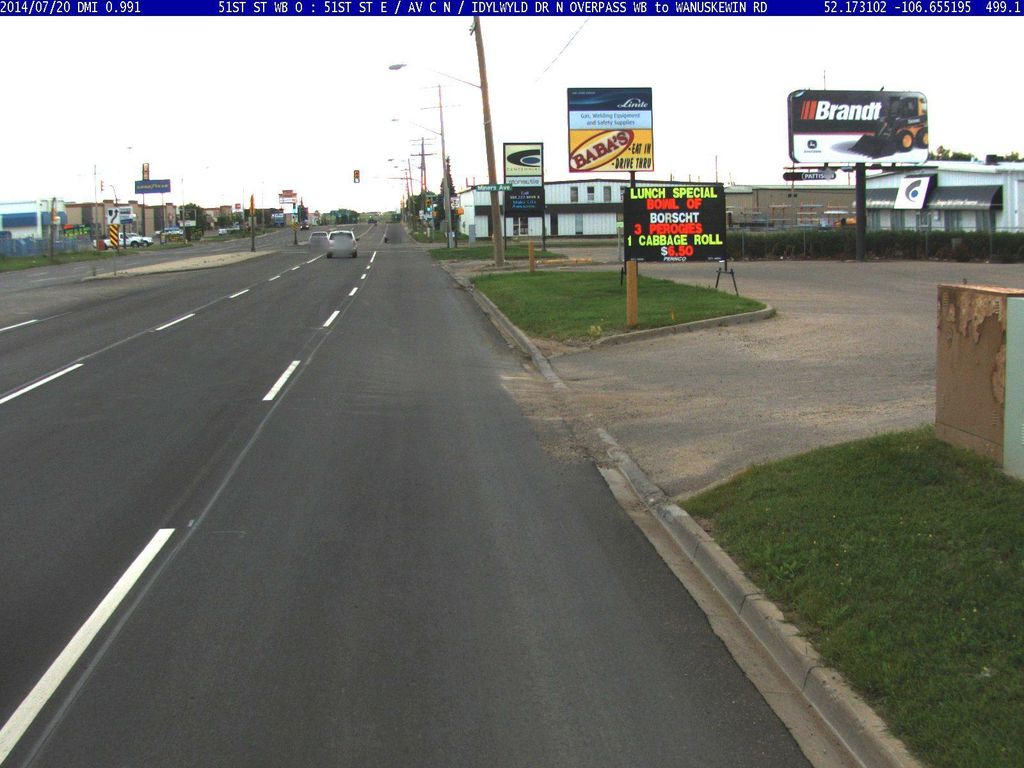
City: saskatoon